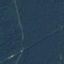
Land use / land cover class: Forest